Question: I'd like to show an Alert Dialog which does not hide action bar. Is it possible to do it? The code which I tried is:
'''
AlertDialog.Builder builder = new AlertDialog.Builder(activity);
builder.setIcon(R.drawable.ic_launcher);
builder.setTitle("Basemap selection");
builder.setSingleChoiceItems(new String[]{"Create cache", "Use existing file"}, 0, new DialogInterface.OnClickListener() {
@Override
public void onClick(DialogInterface dialog, int which) {
//Some logic here.
}
});
builder.setNegativeButton(R.string.common_cancel, null);
builder.create().show();
'''
It covers the whole screen but I need the action bar to be available while dialog is showing. I know that it might violate some android rules but UX department wants it.
The screenshot is:
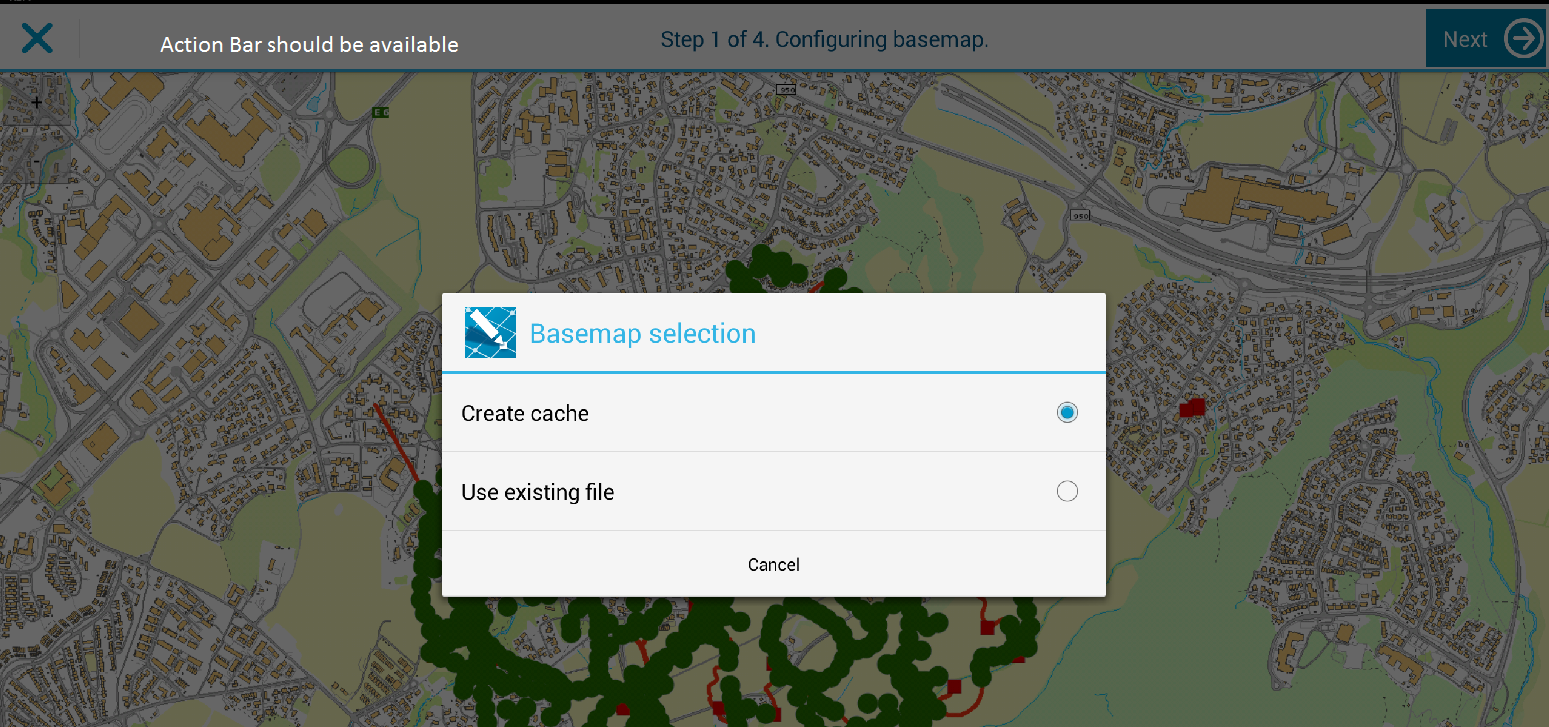
Answer: If you want to make a non-modal dialog (allowing the user to tap outside the dialog and access the Action Bar while the dialog is visible), there's some information here that may be helpful: <URL>;' - called after your dialog is visible.